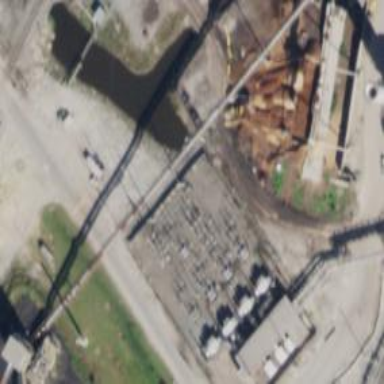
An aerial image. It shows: Industrial power substation surrounded by fence.